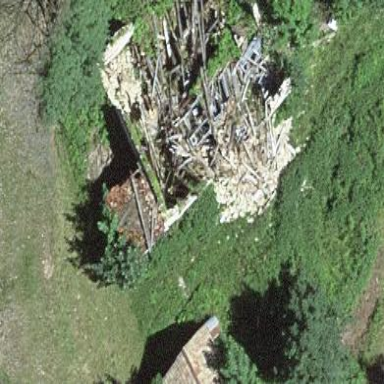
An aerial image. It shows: Barn.